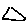
Label: triangle